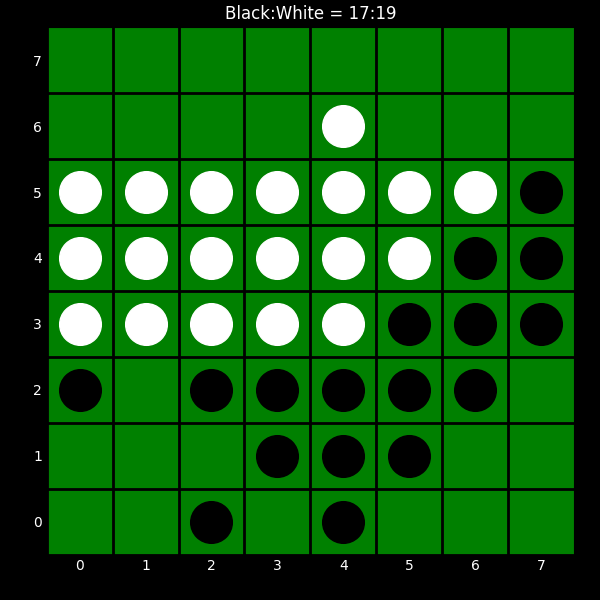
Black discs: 17
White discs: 19